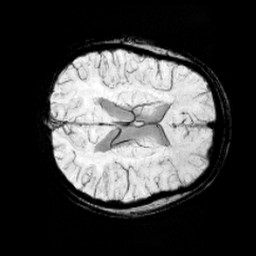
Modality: minIP
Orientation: axial
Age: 13
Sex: female
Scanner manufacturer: siemens
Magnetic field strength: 3 T
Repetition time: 0.027 s
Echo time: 0.02 s